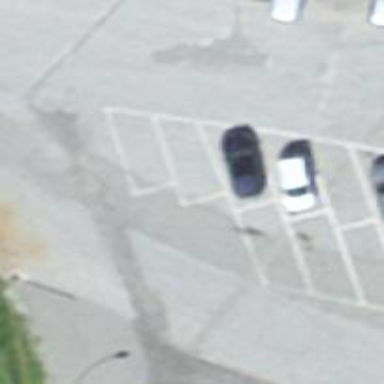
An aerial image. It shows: Parking area with surface.